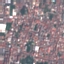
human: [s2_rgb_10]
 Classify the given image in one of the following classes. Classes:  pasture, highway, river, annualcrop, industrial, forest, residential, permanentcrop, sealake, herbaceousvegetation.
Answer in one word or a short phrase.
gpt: Residential